Field crop: tomato
Growth stage: 1
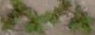
Species: portulaca